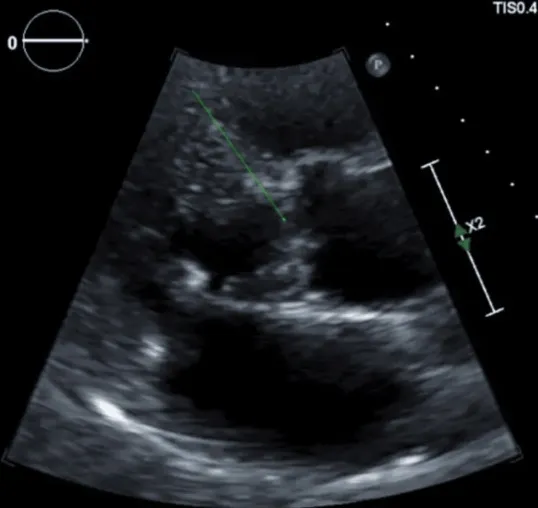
PCI scan. Still image from TTE that occurred before PCI. Green arrow shows an intact aortic valve. . PCI - percutaneous coronary intervention; TTE - transthoracic echocardiogram.
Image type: radiology (ultrasound)